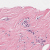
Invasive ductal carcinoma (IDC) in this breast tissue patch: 0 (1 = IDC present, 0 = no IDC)